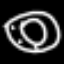
Label: donut